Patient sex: F
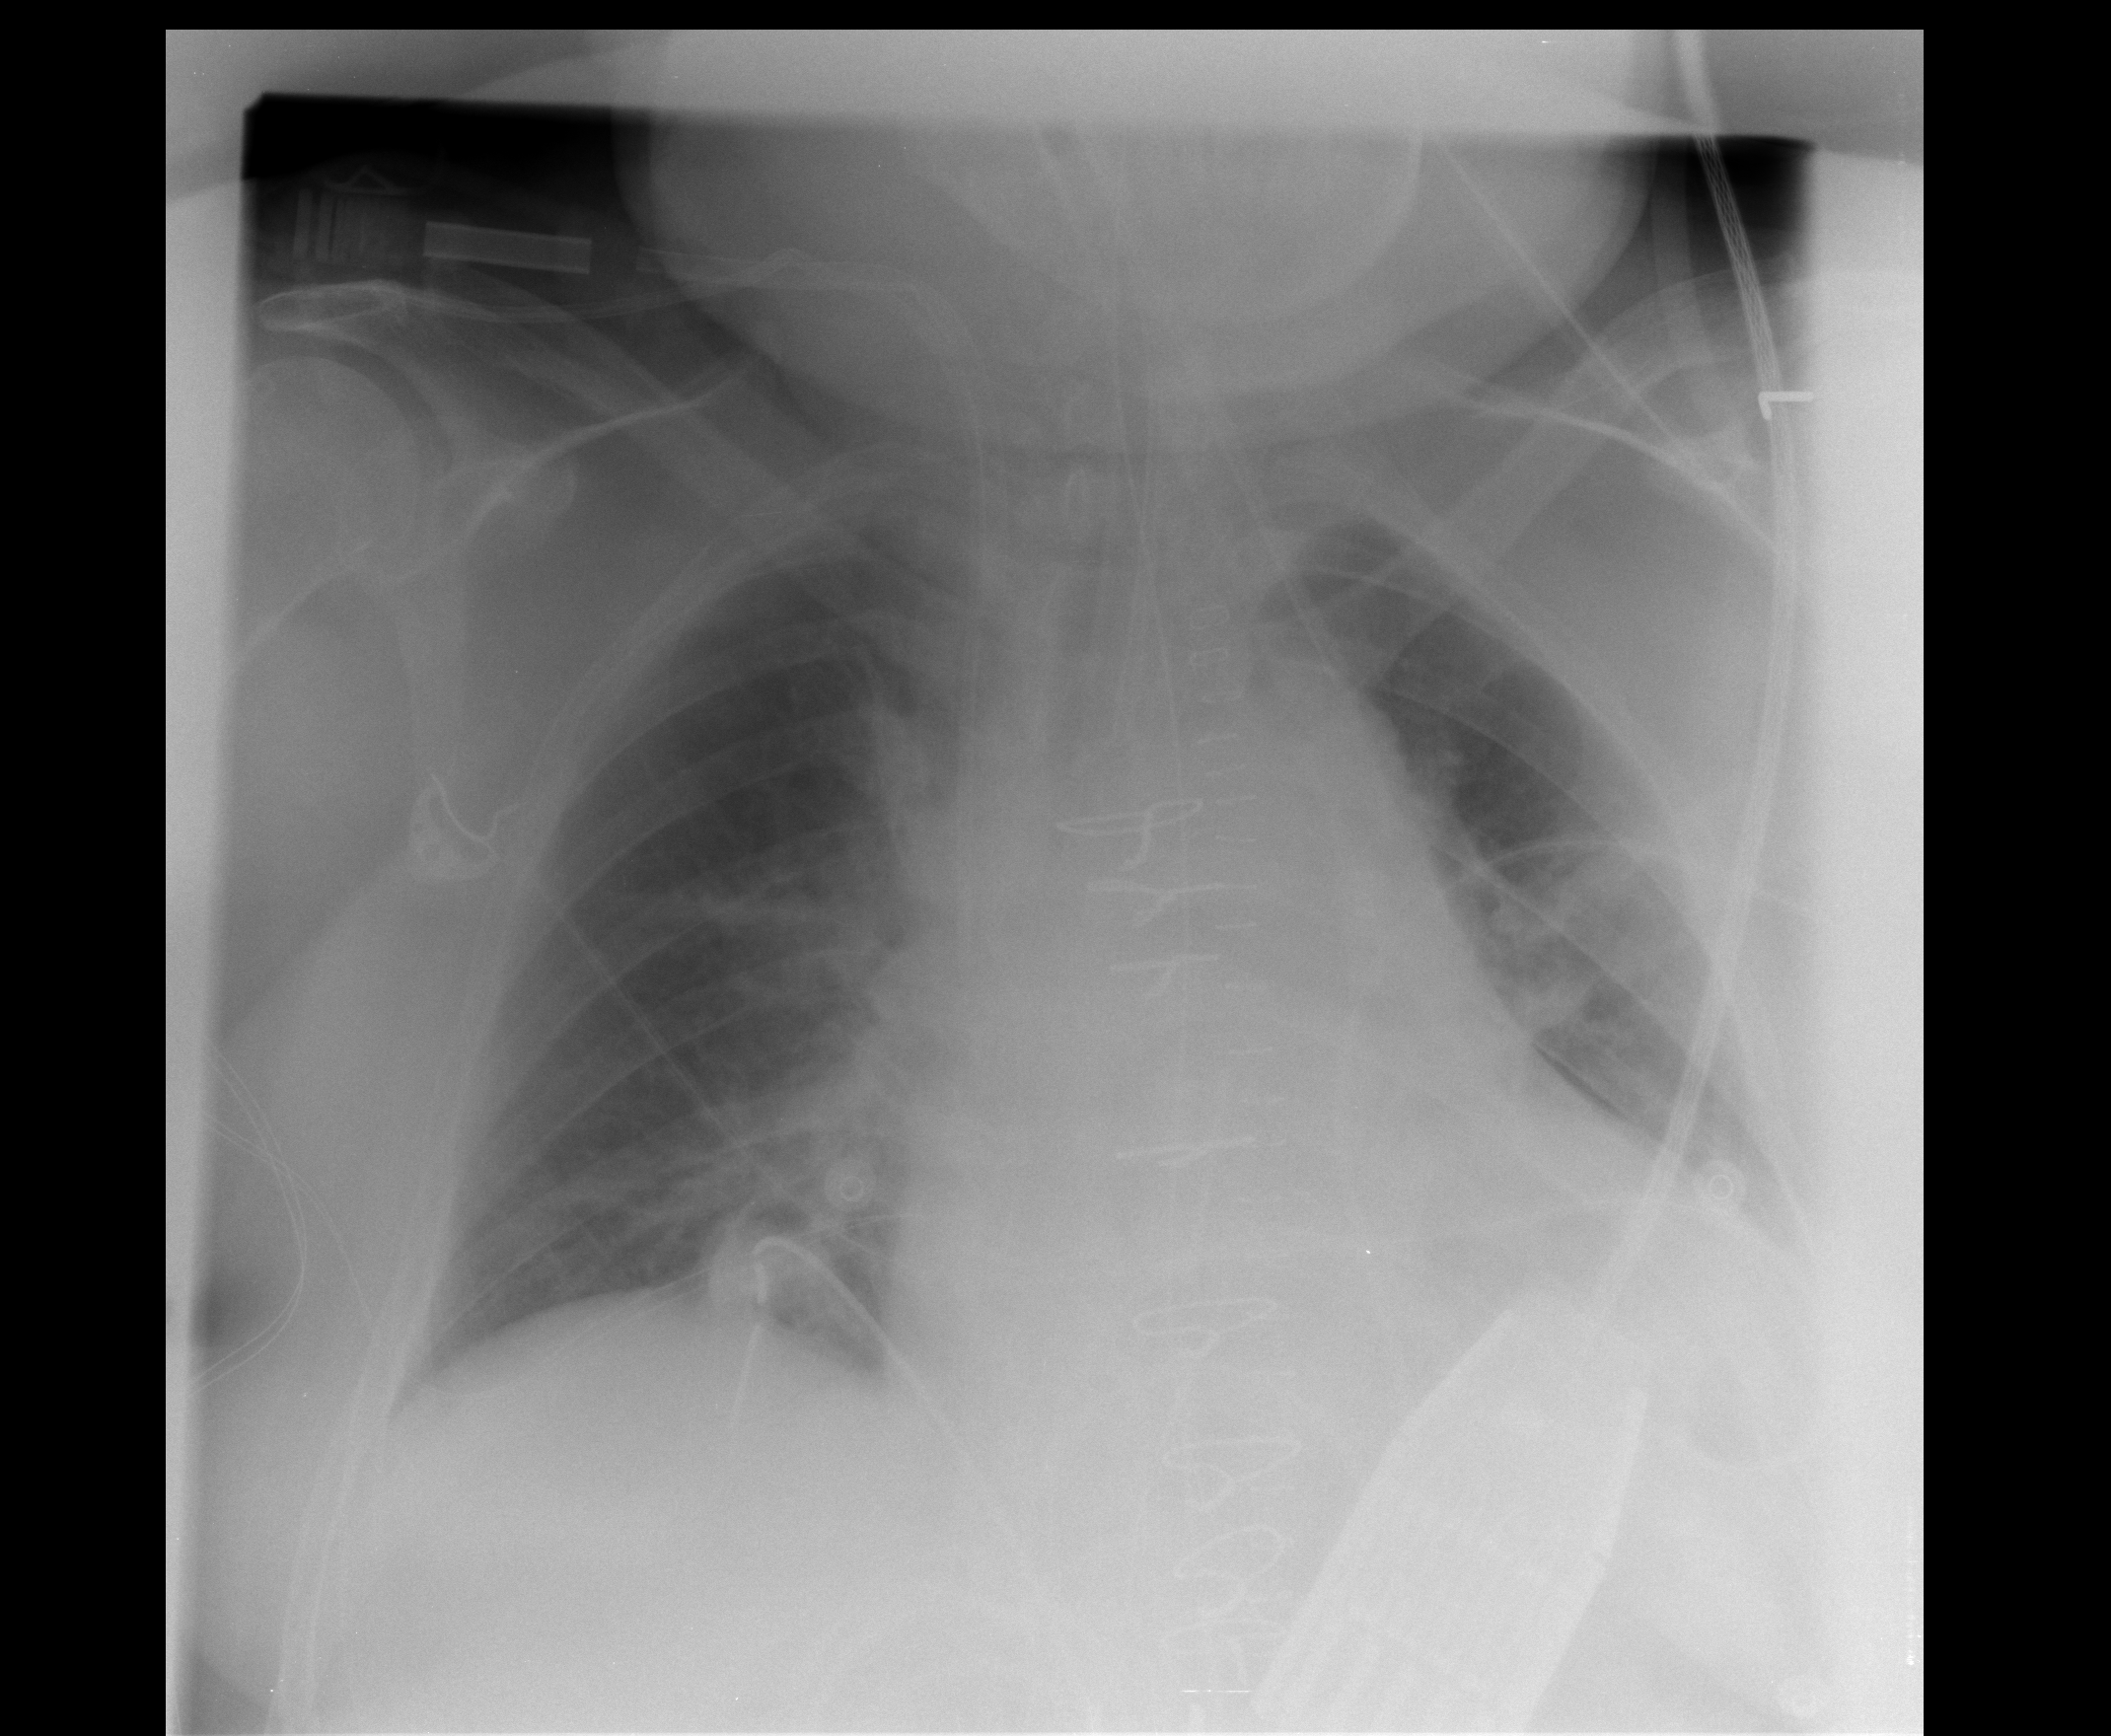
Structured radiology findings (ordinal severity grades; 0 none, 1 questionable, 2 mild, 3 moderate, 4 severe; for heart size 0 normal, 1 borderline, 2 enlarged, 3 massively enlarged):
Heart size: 2
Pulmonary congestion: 2
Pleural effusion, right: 0
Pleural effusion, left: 1
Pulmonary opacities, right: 0
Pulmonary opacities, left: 0
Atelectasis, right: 2
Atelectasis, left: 2